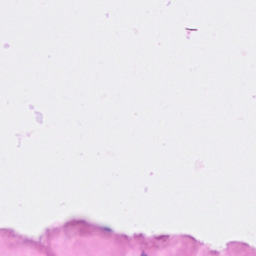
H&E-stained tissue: Breast